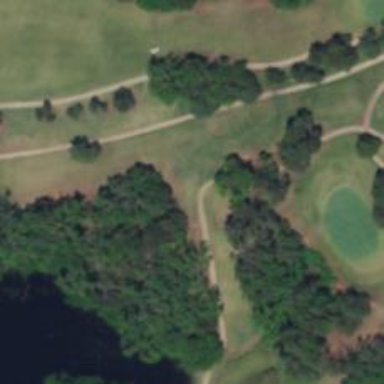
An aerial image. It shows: Path for golf carts.